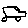
Label: car